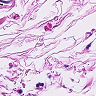
Metastatic tissue present: no